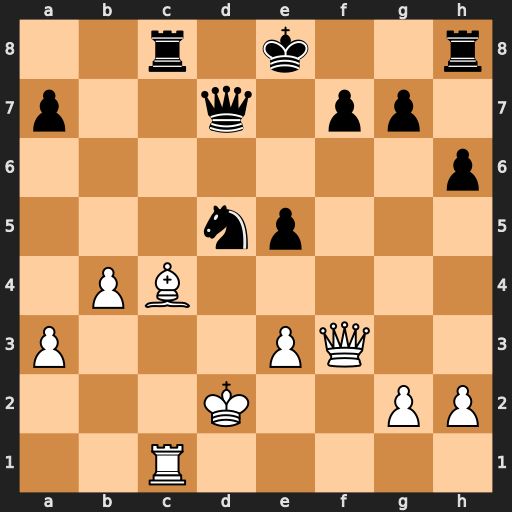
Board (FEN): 2r1k2r/p2q1pp1/7p/3np3/1PB5/P3PQ2/3K2PP/2R5
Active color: w
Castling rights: k
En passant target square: -
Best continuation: Bb5 Qxb5 Rxc8+